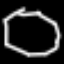
Label: octagon